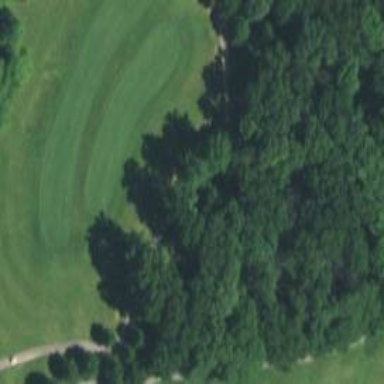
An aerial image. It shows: Path used for both walking and golf.